Question: Here is a trait linearisation puzzler that causes me headaches. I have basically type 'Node' which defines 'equals' and 'hashCode' to be compared against other 'Node's. And I have a 'Selector' type which may wrap a 'Node' along with extra data, and thus has its own 'equals' and 'hashCode' to be compared against other 'Selector's.
Now I have a 'Standalone' type which combines 'Node' and 'Selector', but I get inconsistent (?) linearisation with respect to 'equals' and 'hashCode':
'''
trait Selector { override def hashCode = 1 }
trait Event extends Selector
trait Node { override def hashCode = 2 }
trait Standalone extends Node with Event
'''
Now all is fine (the more specific hashCode 1 is called) when I extend from either 'Event' or 'Standalone':
'''
object Single1 extends Event
Single1.hashCode // 1 -- ok
object Single2 extends Standalone
Single2.hashCode // 1 -- ok
'''
It is also fine if I extend from both in this order:
'''
object Compound1 extends Standalone with Event
Compound1.hashCode // 1 -- Ok
'''
But it messes up when I do this:
'''
object Compound2 extends Event with Standalone
Compound2.hashCode // 2 -- no!!!!!!!!
'''
I made a little .dot diagram (mixins are ordered from left-to-right):

So, if I understand <URL> correctly, I should always end up with the 'hashCode' implemented by 'Selector'. The only explanation for this behaviour would be that there is some sort of greedy/depth-first thing involved...?
Also, if there is a technique I can use to make sure that whenever 'Standalone' is mixed in, it is ensured that 'Selector' overrules 'Node' (other than copying 'equals' and 'hashCode' from 'Selector' to 'Standalone'), that would be very much appreciated.
This is with Scala 2.9.2.
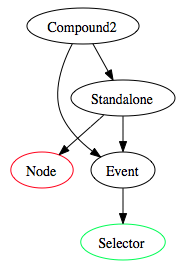
Answer: It's best to go to the Spec for this kind of thing.
The algorithm is described at '5.1.2 Class Linearization'
Paraphrasing it, the Linearization of a class C is C followed by Linearization of the things it extends starting with the rightmost item. Then there is the final step of removing duplicates in the Linearization, keeping only the rightmost ones.
So in your example for 'Compound1' (ignoring built ins like AnyRef):
'L(Compound1) = Compound1 + L(Event) + L(Standalone)'
'L(Event) = Event + L(Selector)'
'L(Selector) = Selector'
'L(Standalone) = Standalone + L(Event) + L(Node)'
'L(Node) = Node'
Putting it together:
'L(Compound1) = Compound1 Event Selector Standalone Event Selector Node'
Removing the duplicates:
'Compound1 Standalone Event Selector Node'
For 'Compound2' it ends up being:
'Compound2 Standalone Node Event Selector'
---
As for the other question, I think the easiest way would be to override the method in 'Standalone' and call the desired method in the super class.
'''
trait Standalone extends Node with Event { override def hashCode = super[Event].hashCode }
'''
Assuming this is not what you meant by "copying".